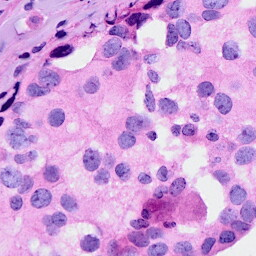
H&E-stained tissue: Breast